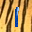
Label: 1